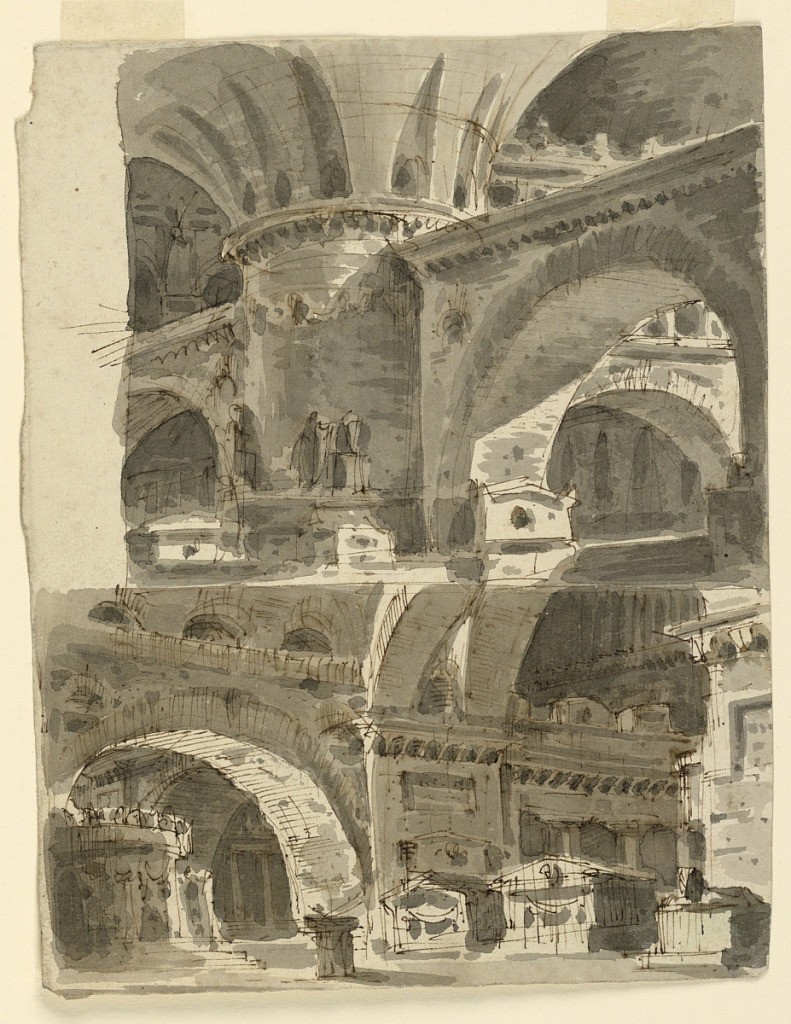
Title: Two Stage Designs, Interiors of Antique Buildings
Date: early 19th century
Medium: Pen and ink, brush and sepia wash on paper; verso: graphite
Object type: Drawing
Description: Vertical rectangle. Two drawings assembled on one sheet. The top drawing shows vaults in a building in antique style, the lower shows similar scene with the addition of sarcophagi. Verso: various sketches.